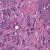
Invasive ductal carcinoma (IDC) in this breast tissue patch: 1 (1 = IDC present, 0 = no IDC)